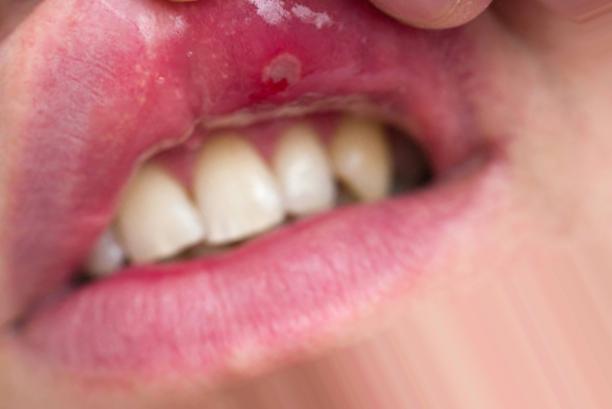
Condition: Mouth Ulcer